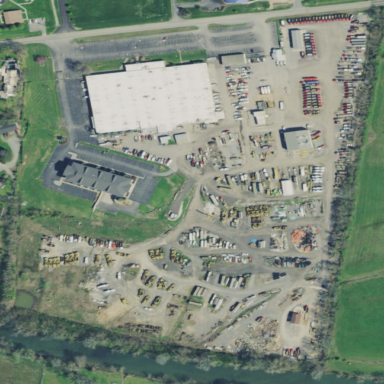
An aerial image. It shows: Industrial area.